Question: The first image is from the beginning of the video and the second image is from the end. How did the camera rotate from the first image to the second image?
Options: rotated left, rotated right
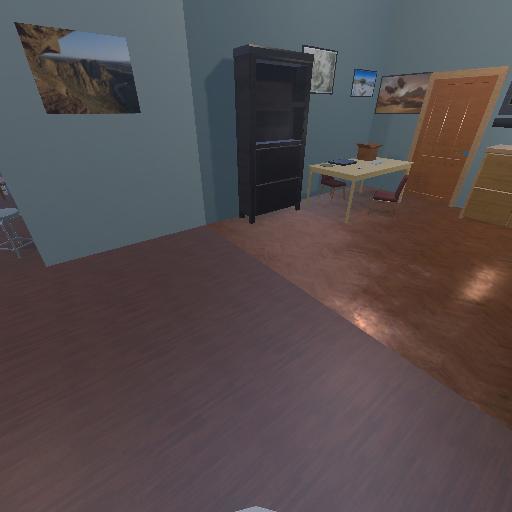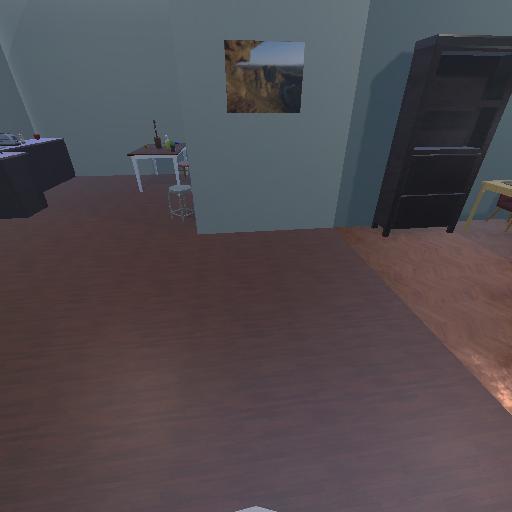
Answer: rotated left